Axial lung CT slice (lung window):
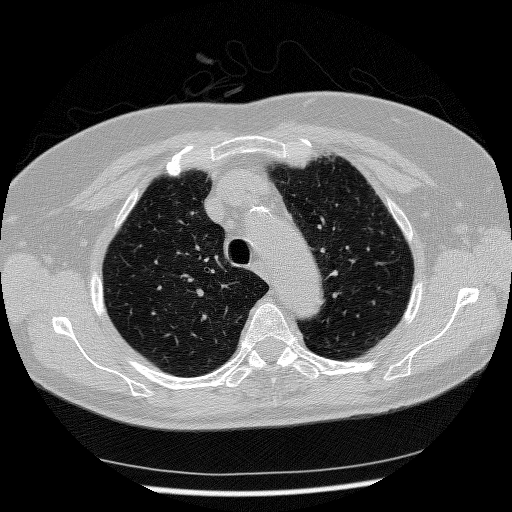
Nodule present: no